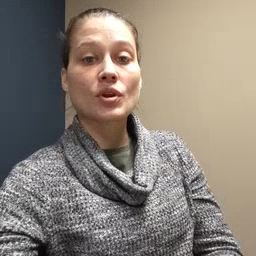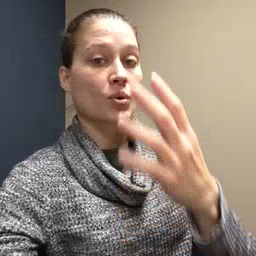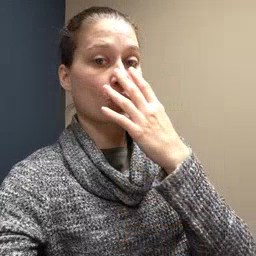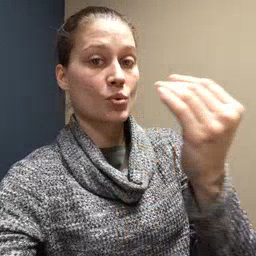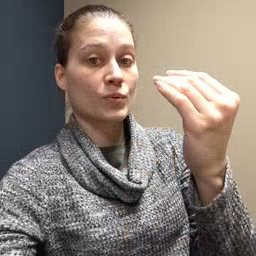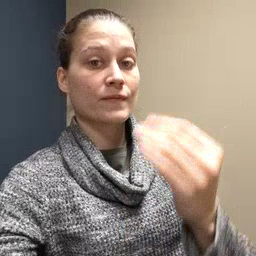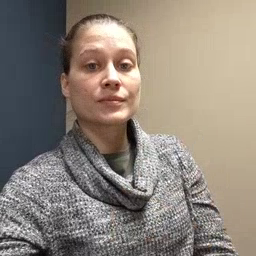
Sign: wolf